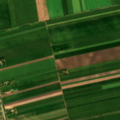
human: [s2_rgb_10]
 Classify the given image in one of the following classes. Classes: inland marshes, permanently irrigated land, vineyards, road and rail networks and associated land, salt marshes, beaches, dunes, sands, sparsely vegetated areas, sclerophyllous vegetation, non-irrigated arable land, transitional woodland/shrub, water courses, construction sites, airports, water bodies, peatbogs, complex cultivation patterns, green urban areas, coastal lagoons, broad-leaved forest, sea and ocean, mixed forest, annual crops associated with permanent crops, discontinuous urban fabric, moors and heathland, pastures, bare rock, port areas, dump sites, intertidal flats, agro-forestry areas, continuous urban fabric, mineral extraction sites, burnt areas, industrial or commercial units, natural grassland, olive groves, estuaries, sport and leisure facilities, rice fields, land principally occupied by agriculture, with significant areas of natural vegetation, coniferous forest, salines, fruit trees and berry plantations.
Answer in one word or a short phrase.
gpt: discontinuous urban fabric, non-irrigated arable land